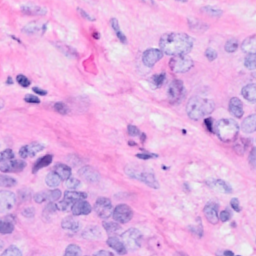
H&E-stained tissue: Breast